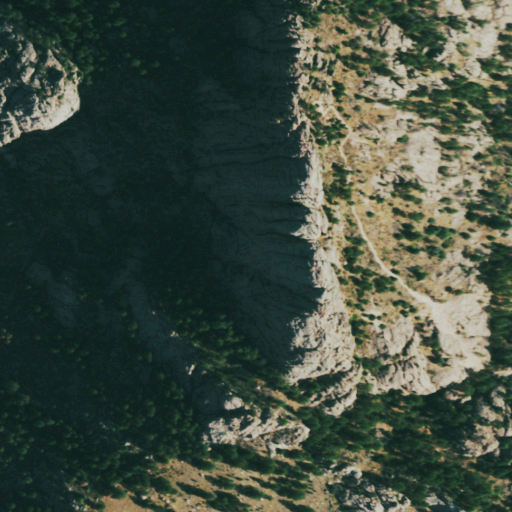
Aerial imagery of mountain in Colorado named Horsetooth Mountain containing evergreen forest, shrub, and grassland